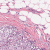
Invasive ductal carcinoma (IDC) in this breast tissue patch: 1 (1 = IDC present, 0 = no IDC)